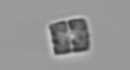
Label: Bacillariophyceae_morphotype1